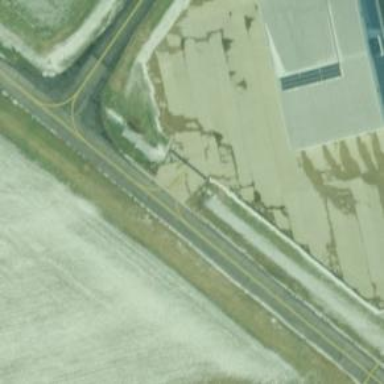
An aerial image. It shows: View of taxiway at the airport.